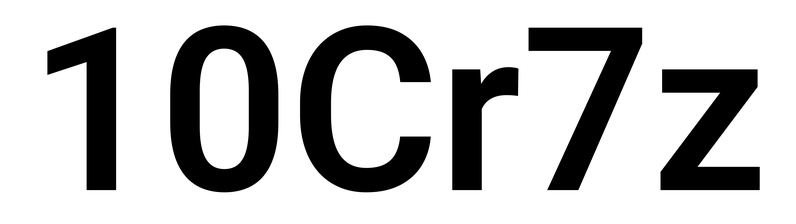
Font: Roboto_SemiBold